Interaction volume radius: 5 \u00c5
Interaction volume height: 20 \u00c5
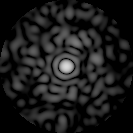
Disorder parameter: 0.8067